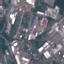
Label: Industrial